Question: I am trying to get a table that would outline two group by functions but having some minor difficulty.
'''
select
to_char("CreateTime", 'YYYY-MM') as MonthYear,
floor(sum("Time"))::integer / 60 as "#MinutesWorkouts",
sum(case when "Type" = 29 then 1 else 0 end) as "#Streaming",
(sum(case when "Type" = 29 then "Time" else 0 end))::integer / 60 as "StreamingMinutes",
sum(case when "Type" = 9 then 1 else 0 end) as "#GuidedProgram",
sum(case when "Type" = 28 then 1 else 0 end) as "#Tall"
from
match_history
WHERE
"MachineId" = {{Machine_Id}}
GROUP by
to_char("CreateTime", 'YYYY-MM')
'''
Ideally - I'd like to showcase Machine ID in the column along with the dates. Currently the result shows as (image link) as it only shows the monthyear as the group function. I would like to ensure it shows machine ID on the column too as I'd like to add multiple machine IDs.

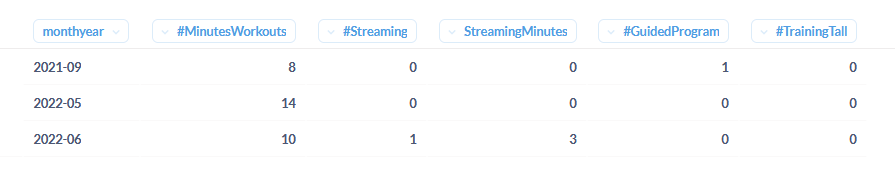
Answer: Why not just add machine_id ?
'''
select
to_char("CreateTime", 'YYYY-MM') as MonthYear,
"MachineId",
floor(sum("Time"))::integer / 60 as "#MinutesWorkouts",
sum(case when "Type" = 29 then 1 else 0 end) as "#Streaming",
(sum(case when "Type" = 29 then "Time" else 0 end))::integer / 60 as "StreamingMinutes",
sum(case when "Type" = 9 then 1 else 0 end) as "#GuidedProgram",
sum(case when "Type" = 28 then 1 else 0 end) as "#Tall"
from
match_history
GROUP by
to_char("CreateTime", 'YYYY-MM'), "MachineId"
'''